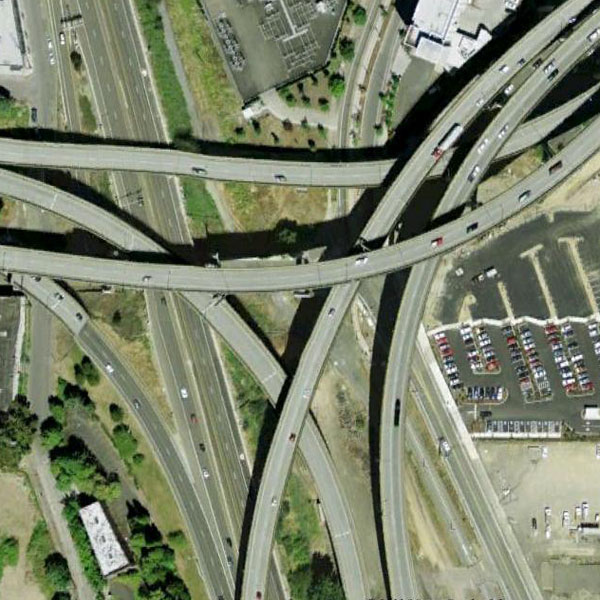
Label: Viaduct